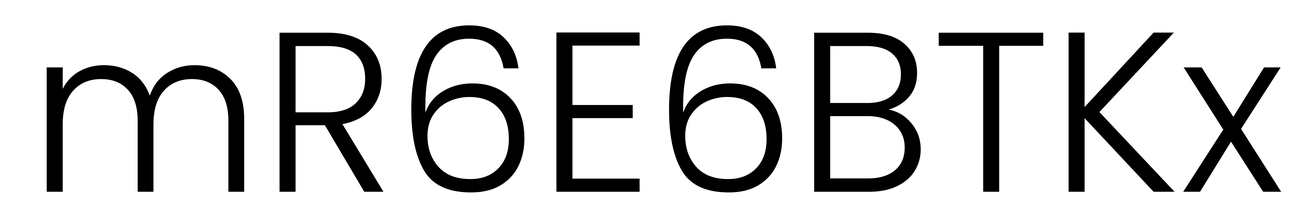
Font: Poppins-Light